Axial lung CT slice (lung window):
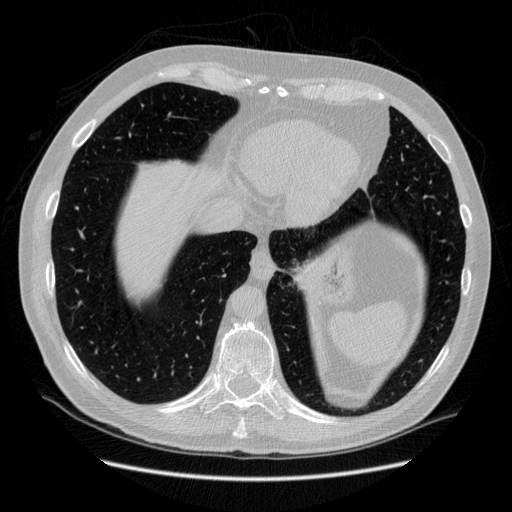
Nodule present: no